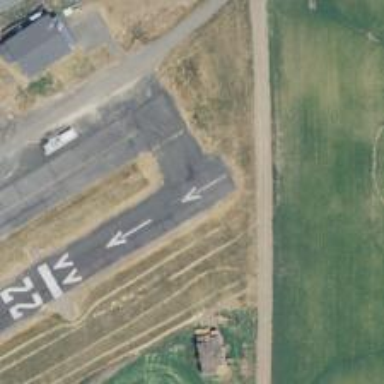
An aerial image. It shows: Runway surface made of asphalt at airport.